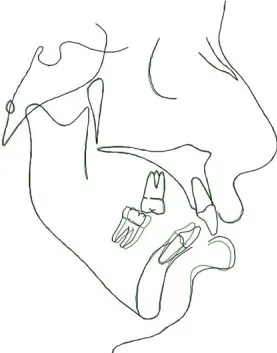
Cephalograms taken 1 week before.
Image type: radiology (x_ray)